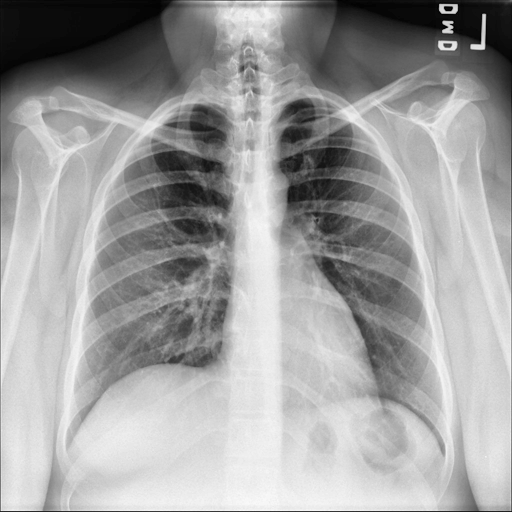
Finding: NORMAL